Question: Im trying to give border:1px solid #CCC to my '#site .home .stats .views li{}' but its not working fine.
My design breaks as you can see in my image:

Here I have my code without border: <URL>
And I want my structure as you see in fiddle but with border in my '#site .home .stats .views li{}'.
I already try do all math counts to hit right but my structure is always breaking with border:1px.
Can you help me giving understand how I can give a border without breaking my structure?
My Html:
'''
<div id="site">
<div class="content home">
<div class="left">
<div class="box_left stats">
<h3>Website stats</h3>
<div class="conteudo">
<ul class="views">
<li class="visitas">
1000
<small>Stats</small>
</li>
<li class="visitas">
1000
<small>Stats</small>
</li>
<li class="media" class="right">
1000
<small>Stats</small>
</li>
</ul>
<ul class="views">
<li class="topic">
1000
<small>Stats</small>
</li>
<li class="comment">
1000
<small>Stats</small></li>
<li class="cats">1000
<small>Stats</small>
</li>
</ul>
<ul class="views">
<li class="topic">
1000
<small>Stats</small>
</li>
<li class="comment">
1000
<small>Stats</small></li>
<li class="cats">1000
<small>Stats</small>
</li>
</ul>
</div>
</div>
</div>
</div>
</div>
'''
My Css:
'''
*{margin:0; padding:0; font-family: 'Open Sans', sans-serif;}
#site{width:100%; background:#fff; min-height:300px; padding:20px 0;}
#site .content{width:1000px; margin:0 auto;}
#site .home .left{float:left; width:400px;}
#site .home .box_left{background:#eee; float:left; width:400px;}
#site .home .box_left h3{padding:15px; background:#ccc; font-size:22px; font-weight:400; font-weight:bold;}
#site .home .box_left h3 a{float:right; text-transform:uppercase; margin-top:4px; font-weight:bold; text-decoration:none; font-size:17px; color:#888;}
#site .home .box_left h3 a:hover{text-decoration:underline;}
#site .home .box_left .conteudo{padding:20px; width:400px; float:left;}
#site .home .stats{margin-bottom:30px;}
#site .home .stats .views{float:left; width:360px;list-style:none; background:#fbfbfb; position:relative;}
#site .home .stats .views li{float:left; text-align:center; font-size:20px; width:60px;padding:30px 30px 30px 30px;}
#site .home .stats .views li small{display:block; font-size:13px; color:#000; }
#site .home .stats .views .right{float:right; margin-right:0;}
'''
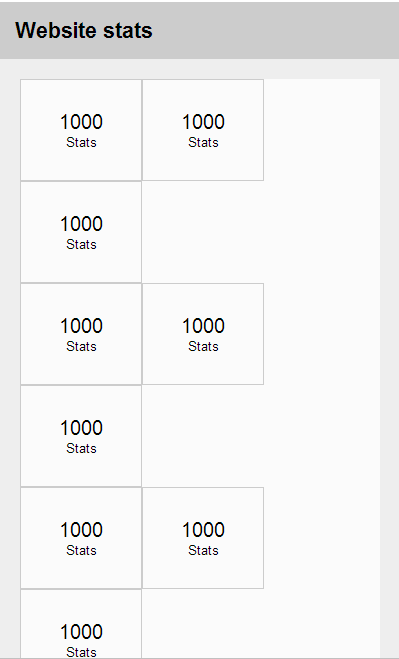
Answer: I am not sure of your requirement, if you want to align all li in one row, below change will will help you to overcome your problem
This is because, you have hardcoded 'width' for 'views', increase width by 5-7px; Here is <URL>